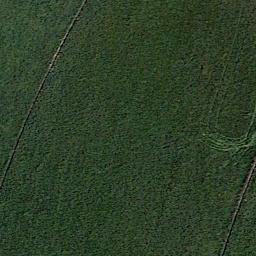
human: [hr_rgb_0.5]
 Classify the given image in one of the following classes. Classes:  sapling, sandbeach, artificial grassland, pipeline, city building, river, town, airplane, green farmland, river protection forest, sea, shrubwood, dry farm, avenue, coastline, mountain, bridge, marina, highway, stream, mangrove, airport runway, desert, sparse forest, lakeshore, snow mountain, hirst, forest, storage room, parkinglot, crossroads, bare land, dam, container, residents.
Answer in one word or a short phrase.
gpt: artificial grassland